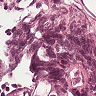
Metastatic tissue present: no